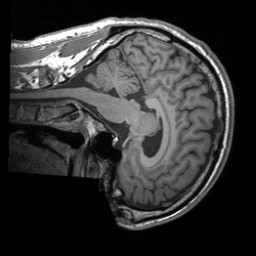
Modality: T1w
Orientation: sagittal
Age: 30
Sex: male
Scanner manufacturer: siemens
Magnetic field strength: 3 T
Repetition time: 1.9 s
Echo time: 0.00252 s